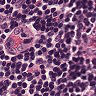
Metastatic tissue present: no